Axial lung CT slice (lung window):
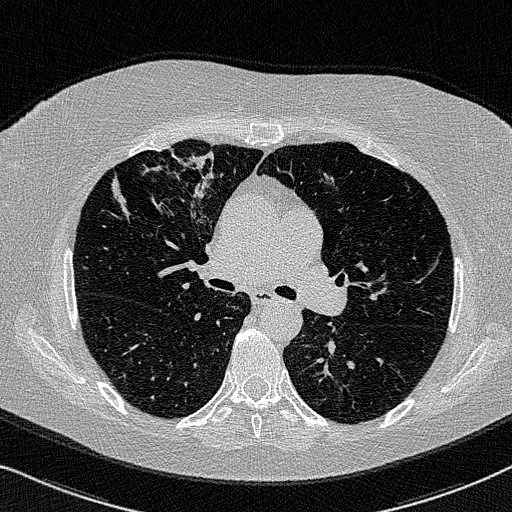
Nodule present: no